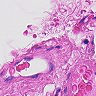
Metastatic tissue present: no